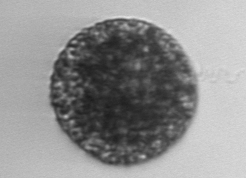
Label: Vicicitus_globosus